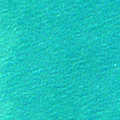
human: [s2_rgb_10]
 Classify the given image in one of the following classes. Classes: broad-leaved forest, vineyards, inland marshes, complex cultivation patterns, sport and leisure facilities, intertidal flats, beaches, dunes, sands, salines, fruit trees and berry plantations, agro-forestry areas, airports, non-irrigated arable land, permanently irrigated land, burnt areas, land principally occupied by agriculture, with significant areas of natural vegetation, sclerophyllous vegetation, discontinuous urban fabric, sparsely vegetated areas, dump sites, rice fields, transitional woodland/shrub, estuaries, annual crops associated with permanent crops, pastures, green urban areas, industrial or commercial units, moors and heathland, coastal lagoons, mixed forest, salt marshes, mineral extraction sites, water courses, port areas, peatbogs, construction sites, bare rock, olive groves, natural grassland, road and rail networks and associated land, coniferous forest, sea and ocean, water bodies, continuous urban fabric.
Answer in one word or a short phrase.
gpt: sea and ocean